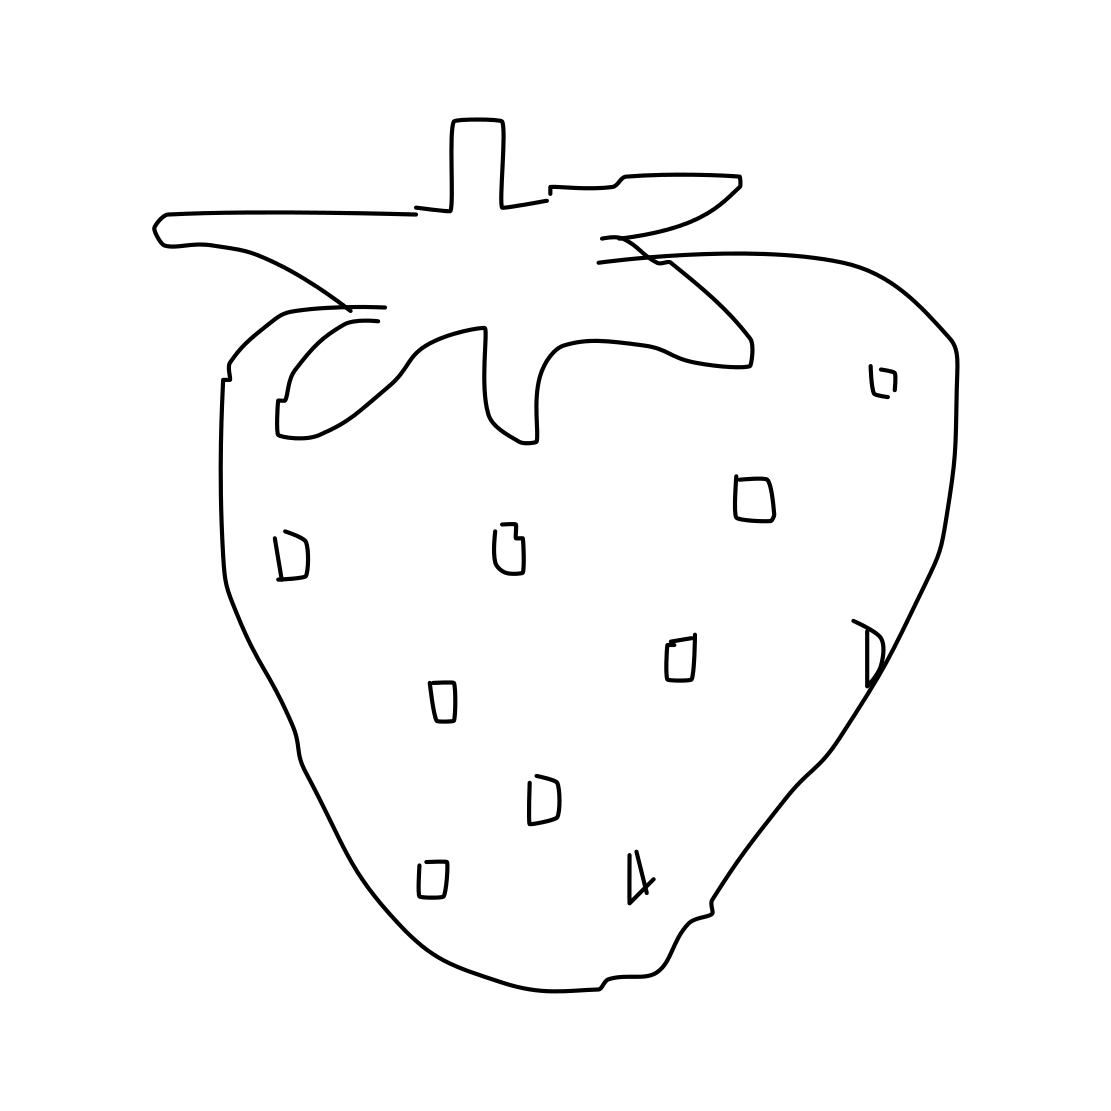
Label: strawberry